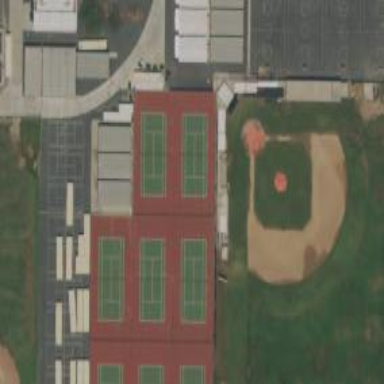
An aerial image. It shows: Tennis court in leisure pitch.